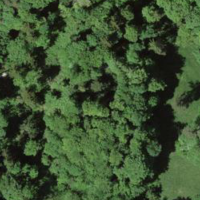
EUNIS habitat code: 41
Species observed at this site:
Dinoptera collaris
Dioscorea communis
Melittis melissophyllum
Maniola jurtina
Cephalanthera longifolia
Anguis fragilis